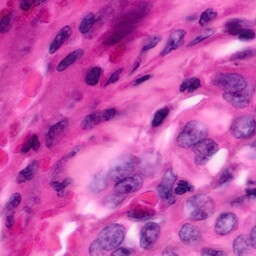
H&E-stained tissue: Pancreatic